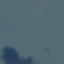
Label: SeaLake